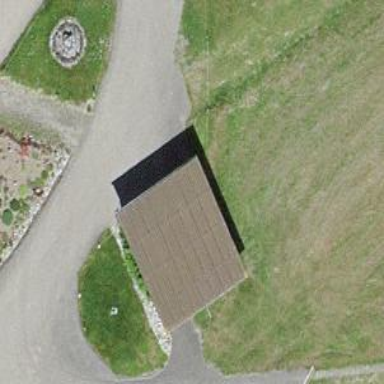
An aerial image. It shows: Shed.